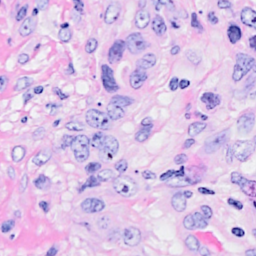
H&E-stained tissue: Breast